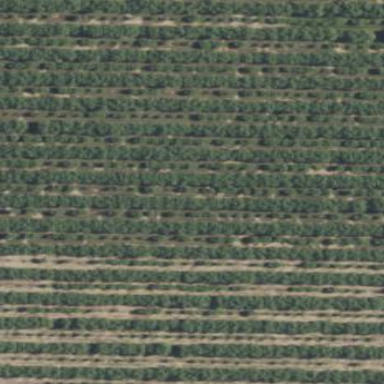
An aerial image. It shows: Vineyard.